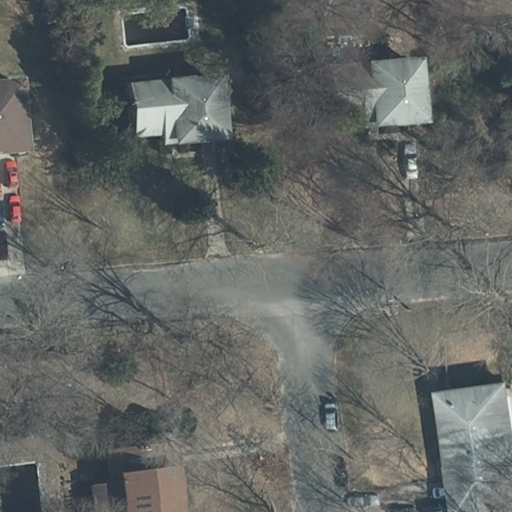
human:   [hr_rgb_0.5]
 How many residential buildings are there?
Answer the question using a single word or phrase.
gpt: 6

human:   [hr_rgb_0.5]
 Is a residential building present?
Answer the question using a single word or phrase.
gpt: yes

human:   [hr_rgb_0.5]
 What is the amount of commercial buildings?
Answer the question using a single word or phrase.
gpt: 0

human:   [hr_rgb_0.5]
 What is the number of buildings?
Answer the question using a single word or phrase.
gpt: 6

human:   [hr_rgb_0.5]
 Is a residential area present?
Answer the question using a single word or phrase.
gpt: yes

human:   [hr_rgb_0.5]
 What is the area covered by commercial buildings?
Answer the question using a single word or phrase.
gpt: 0m2

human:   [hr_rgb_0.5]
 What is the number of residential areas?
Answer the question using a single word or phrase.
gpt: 1

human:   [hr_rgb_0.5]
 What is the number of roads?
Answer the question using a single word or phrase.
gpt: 2

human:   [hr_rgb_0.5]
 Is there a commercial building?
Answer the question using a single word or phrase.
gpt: no

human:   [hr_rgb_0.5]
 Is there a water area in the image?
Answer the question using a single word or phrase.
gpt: no

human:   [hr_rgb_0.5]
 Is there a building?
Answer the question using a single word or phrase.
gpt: yes

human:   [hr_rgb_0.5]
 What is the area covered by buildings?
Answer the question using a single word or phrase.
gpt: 1086m2

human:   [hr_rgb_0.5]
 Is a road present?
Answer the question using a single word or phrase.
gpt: yes

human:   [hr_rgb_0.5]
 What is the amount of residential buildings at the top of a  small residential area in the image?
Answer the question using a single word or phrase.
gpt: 0

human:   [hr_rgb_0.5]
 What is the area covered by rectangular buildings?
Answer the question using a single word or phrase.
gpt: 910m2

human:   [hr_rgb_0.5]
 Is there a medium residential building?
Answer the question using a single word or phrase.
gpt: yes

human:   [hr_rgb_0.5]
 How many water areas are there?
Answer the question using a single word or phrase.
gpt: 0

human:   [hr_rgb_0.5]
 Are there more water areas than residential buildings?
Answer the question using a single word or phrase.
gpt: no

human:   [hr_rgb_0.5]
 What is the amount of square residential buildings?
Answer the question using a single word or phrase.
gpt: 0

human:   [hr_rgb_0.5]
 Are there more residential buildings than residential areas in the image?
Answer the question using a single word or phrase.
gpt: yes

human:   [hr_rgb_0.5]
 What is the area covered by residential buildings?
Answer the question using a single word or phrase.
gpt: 1086m2

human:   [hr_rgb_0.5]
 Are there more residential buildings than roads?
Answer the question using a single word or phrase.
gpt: yes

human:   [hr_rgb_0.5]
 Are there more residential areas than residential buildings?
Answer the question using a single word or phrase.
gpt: no

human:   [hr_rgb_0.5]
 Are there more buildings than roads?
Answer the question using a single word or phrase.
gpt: yes

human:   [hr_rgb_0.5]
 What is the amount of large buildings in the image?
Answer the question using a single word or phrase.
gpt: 0

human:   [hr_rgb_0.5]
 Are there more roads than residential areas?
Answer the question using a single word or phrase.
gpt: yes

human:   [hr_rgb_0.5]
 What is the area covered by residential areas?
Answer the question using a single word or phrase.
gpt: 10632m2

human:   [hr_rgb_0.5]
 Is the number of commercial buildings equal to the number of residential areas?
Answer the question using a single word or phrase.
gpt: no

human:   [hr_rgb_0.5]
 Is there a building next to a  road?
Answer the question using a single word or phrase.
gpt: yes

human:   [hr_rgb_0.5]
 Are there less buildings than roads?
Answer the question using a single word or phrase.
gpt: no

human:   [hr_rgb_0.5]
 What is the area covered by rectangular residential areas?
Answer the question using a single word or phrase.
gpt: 10632m2

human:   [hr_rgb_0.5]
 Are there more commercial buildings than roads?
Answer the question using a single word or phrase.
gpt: no

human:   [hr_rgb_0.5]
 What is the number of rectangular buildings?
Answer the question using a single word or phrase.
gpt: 5

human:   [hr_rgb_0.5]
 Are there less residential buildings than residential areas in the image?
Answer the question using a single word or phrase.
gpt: no

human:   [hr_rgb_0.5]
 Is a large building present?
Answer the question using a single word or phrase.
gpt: no

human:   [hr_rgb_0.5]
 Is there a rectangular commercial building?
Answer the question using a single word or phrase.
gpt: no

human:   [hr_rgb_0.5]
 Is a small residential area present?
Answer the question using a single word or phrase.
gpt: no

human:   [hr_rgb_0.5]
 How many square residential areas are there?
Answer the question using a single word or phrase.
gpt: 0

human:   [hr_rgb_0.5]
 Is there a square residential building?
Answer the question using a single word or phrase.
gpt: no

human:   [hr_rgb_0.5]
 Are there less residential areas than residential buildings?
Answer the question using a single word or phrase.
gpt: yes

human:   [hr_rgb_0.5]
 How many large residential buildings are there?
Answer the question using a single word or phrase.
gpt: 0

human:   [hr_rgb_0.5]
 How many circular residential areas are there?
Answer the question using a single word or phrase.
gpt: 0

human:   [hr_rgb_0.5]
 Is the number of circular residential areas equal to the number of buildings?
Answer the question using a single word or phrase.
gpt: no

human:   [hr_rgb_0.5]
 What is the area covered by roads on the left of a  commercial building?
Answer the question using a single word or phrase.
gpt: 0m2

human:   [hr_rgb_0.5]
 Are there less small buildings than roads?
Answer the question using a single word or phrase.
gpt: no

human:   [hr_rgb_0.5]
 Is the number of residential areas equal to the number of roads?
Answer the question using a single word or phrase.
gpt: no

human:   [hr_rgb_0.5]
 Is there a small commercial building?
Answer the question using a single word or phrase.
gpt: no

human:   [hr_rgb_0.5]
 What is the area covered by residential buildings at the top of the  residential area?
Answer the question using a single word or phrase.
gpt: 559m2

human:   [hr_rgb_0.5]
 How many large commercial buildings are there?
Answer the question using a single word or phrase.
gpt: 0

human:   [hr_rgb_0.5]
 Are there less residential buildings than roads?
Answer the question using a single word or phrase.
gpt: no

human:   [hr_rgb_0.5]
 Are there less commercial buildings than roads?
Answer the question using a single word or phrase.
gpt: yes

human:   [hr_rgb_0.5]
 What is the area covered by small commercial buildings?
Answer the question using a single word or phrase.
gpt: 0m2

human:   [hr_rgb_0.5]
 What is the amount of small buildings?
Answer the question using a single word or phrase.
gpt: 2

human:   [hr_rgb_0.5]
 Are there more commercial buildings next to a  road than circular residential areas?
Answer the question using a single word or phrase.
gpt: no

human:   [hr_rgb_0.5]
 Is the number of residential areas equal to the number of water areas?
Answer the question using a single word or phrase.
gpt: no

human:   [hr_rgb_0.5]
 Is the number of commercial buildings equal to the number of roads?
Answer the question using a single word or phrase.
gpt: no

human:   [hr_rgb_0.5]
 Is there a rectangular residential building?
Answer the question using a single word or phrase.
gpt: yes

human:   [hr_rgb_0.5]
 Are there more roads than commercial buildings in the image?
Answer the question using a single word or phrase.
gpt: yes

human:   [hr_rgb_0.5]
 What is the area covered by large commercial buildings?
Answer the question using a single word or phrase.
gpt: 0m2

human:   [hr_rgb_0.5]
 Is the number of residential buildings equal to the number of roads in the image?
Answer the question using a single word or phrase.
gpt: no

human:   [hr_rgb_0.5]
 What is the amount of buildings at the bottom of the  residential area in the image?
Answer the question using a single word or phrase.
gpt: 2

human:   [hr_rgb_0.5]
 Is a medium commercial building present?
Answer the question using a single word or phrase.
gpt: no

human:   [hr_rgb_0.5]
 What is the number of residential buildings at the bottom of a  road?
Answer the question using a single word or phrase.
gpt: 2

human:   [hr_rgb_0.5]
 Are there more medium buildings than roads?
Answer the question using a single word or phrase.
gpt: yes